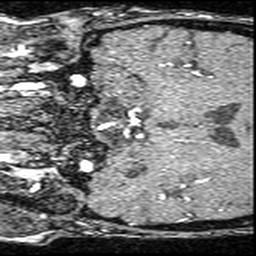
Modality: angio
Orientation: coronal
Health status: ill
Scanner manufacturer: siemens
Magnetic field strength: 3 T
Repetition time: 0.022 s
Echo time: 0.00395 s